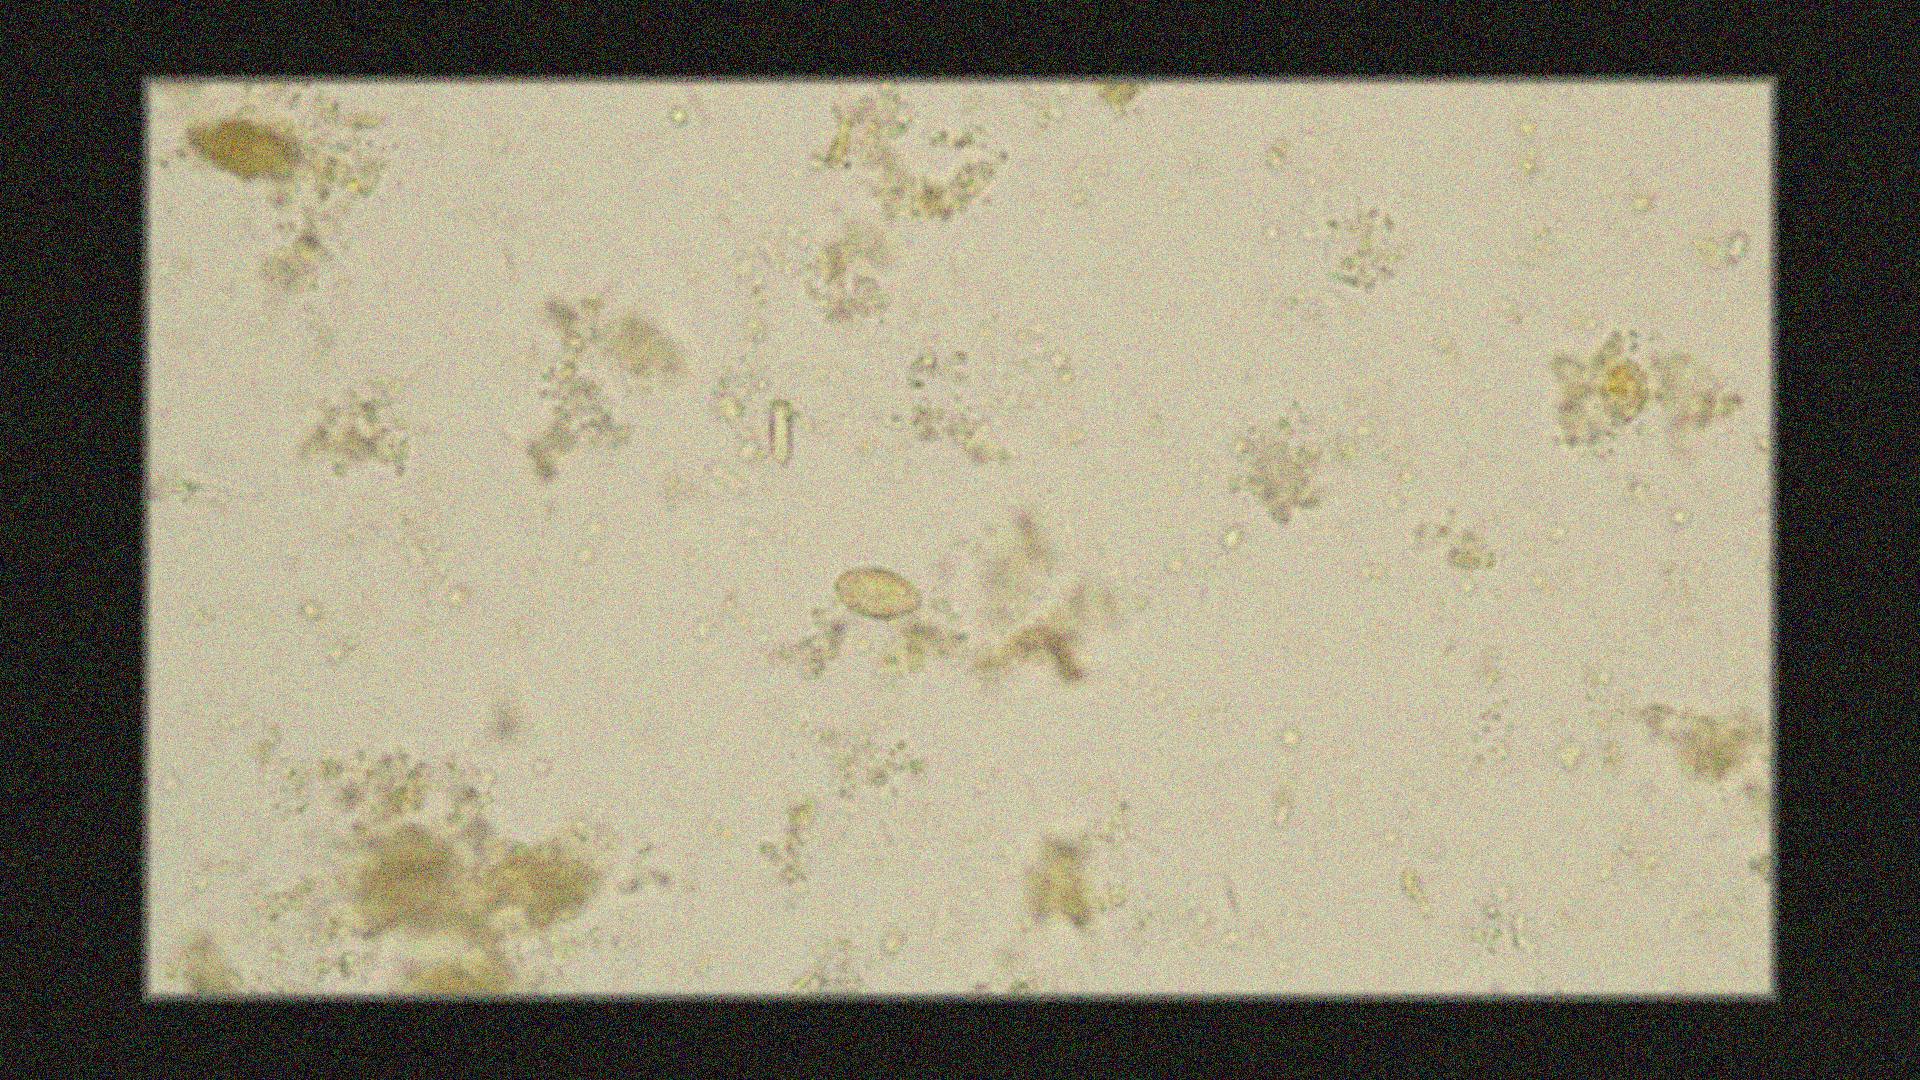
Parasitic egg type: Opisthorchis viverrine